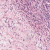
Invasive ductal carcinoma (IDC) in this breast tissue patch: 1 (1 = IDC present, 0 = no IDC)